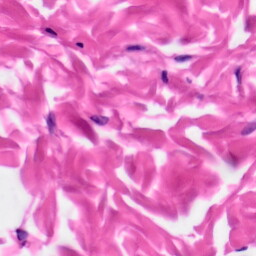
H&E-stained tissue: Skin